Question: What I am trying to do is have the user be able to add new/delete JQuery tabs that will have certain model data in them, and then save it to a database. I am trying to make an ajax call to pass the JSON data to the controller, but when I trace it the data is coming in null.

View:
'''
// gloabal variables
var tabs;
.
.
.
tabs = $("#tabs").tabs();
.
.
.
// save tabs to database
function SaveTabs() {
var d1 = ko.toJSON(this);
var associativeArray = { tabs: d1 };
$.ajax({
url: "@Url.Action("SaveTabs")",
data: associativeArray,
dataType: "json",
type: "POST",
traditional: true,
contentType: "application/json; charset=utf-8",
});
};
'''
Controller:
'''
public ActionResult SaveTabs(Survey survey, List<TabViewModel> tabs)
{
//TODO: save to DB
//Need to finish it so that we can return real values.
return Json(tabs);
}
'''
the d1 variable is not a survey, I don't have a way to get the survey yet, I just wanted to make sure I could pass data into the controller first. So I am assuming I'll need to have a dictionary that has a tab and a survey in the SaveTabs method in the controller.
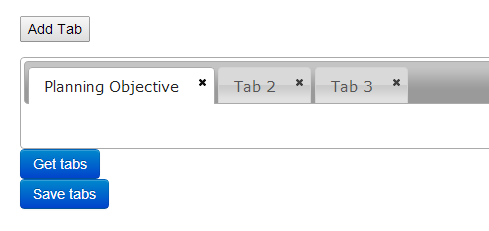
Answer: As per comments from supercool & Brian, you need to update ajax call to add 'JSON.stringify' like :
'''
$.ajax({
url: "@Url.Action("SaveTabs")",
data: JSON.stringify(associativeArray),
dataType: "json",
type: "POST",
traditional: true,
contentType: "application/json; charset=utf-8",
});
'''